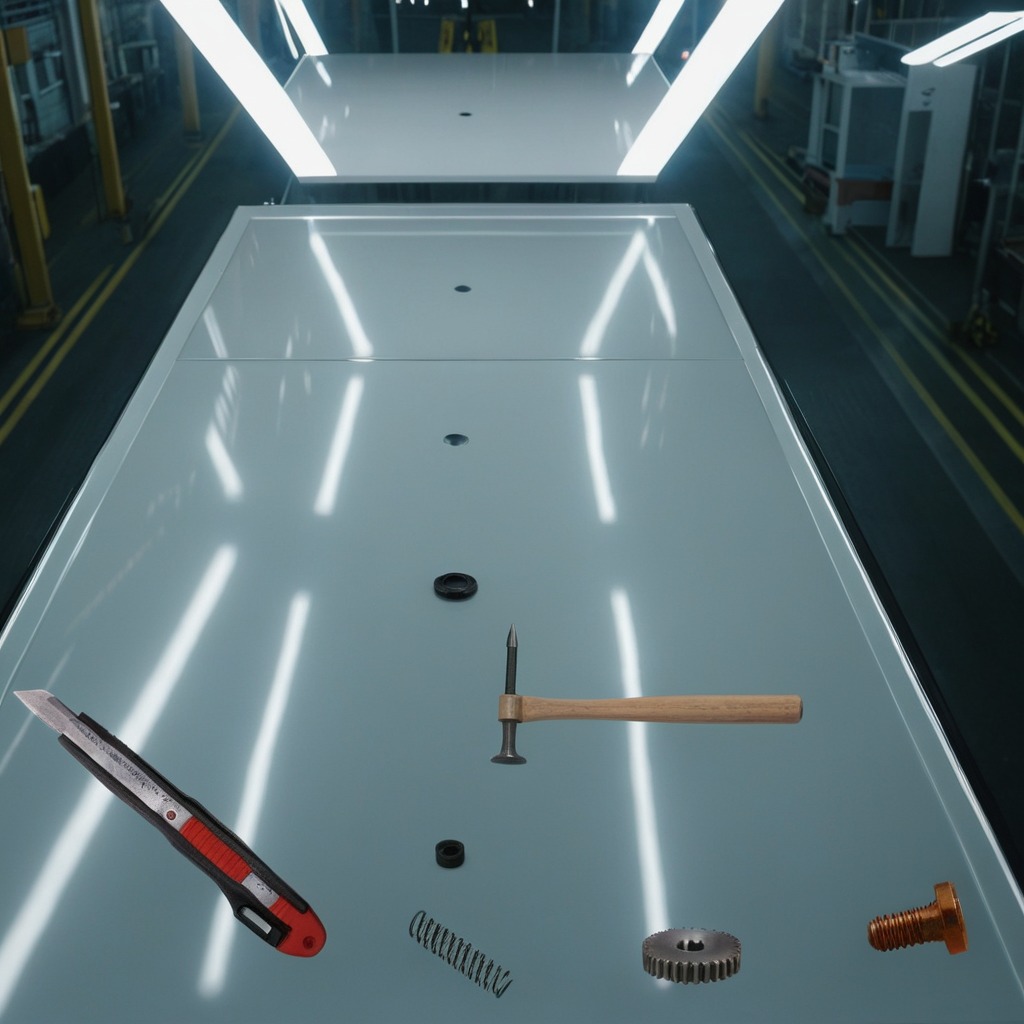
A steel gear with teeth, a utility knife, a metal machine screw, a hammer, and a coiled metal spring are lying on the table.